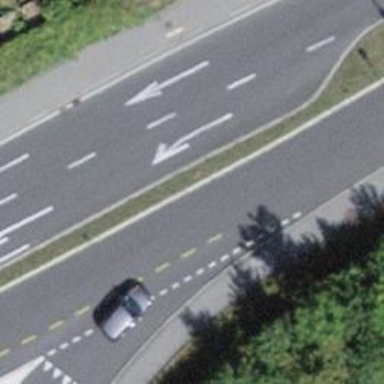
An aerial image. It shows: Secondary road with lane designated for cycling on the left side. The road surface is asphalt.